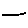
Label: line